Aerial crown-view tile of a tropical tree (Barro Colorado Island, Panama), acquired 20250512:
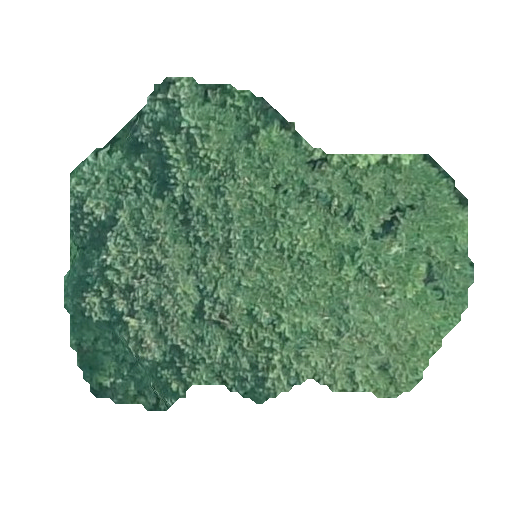
Species: Jacaranda copaia
GBIF accepted scientific name: Jacaranda copaia
Crown area: 147.944 m²